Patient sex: F
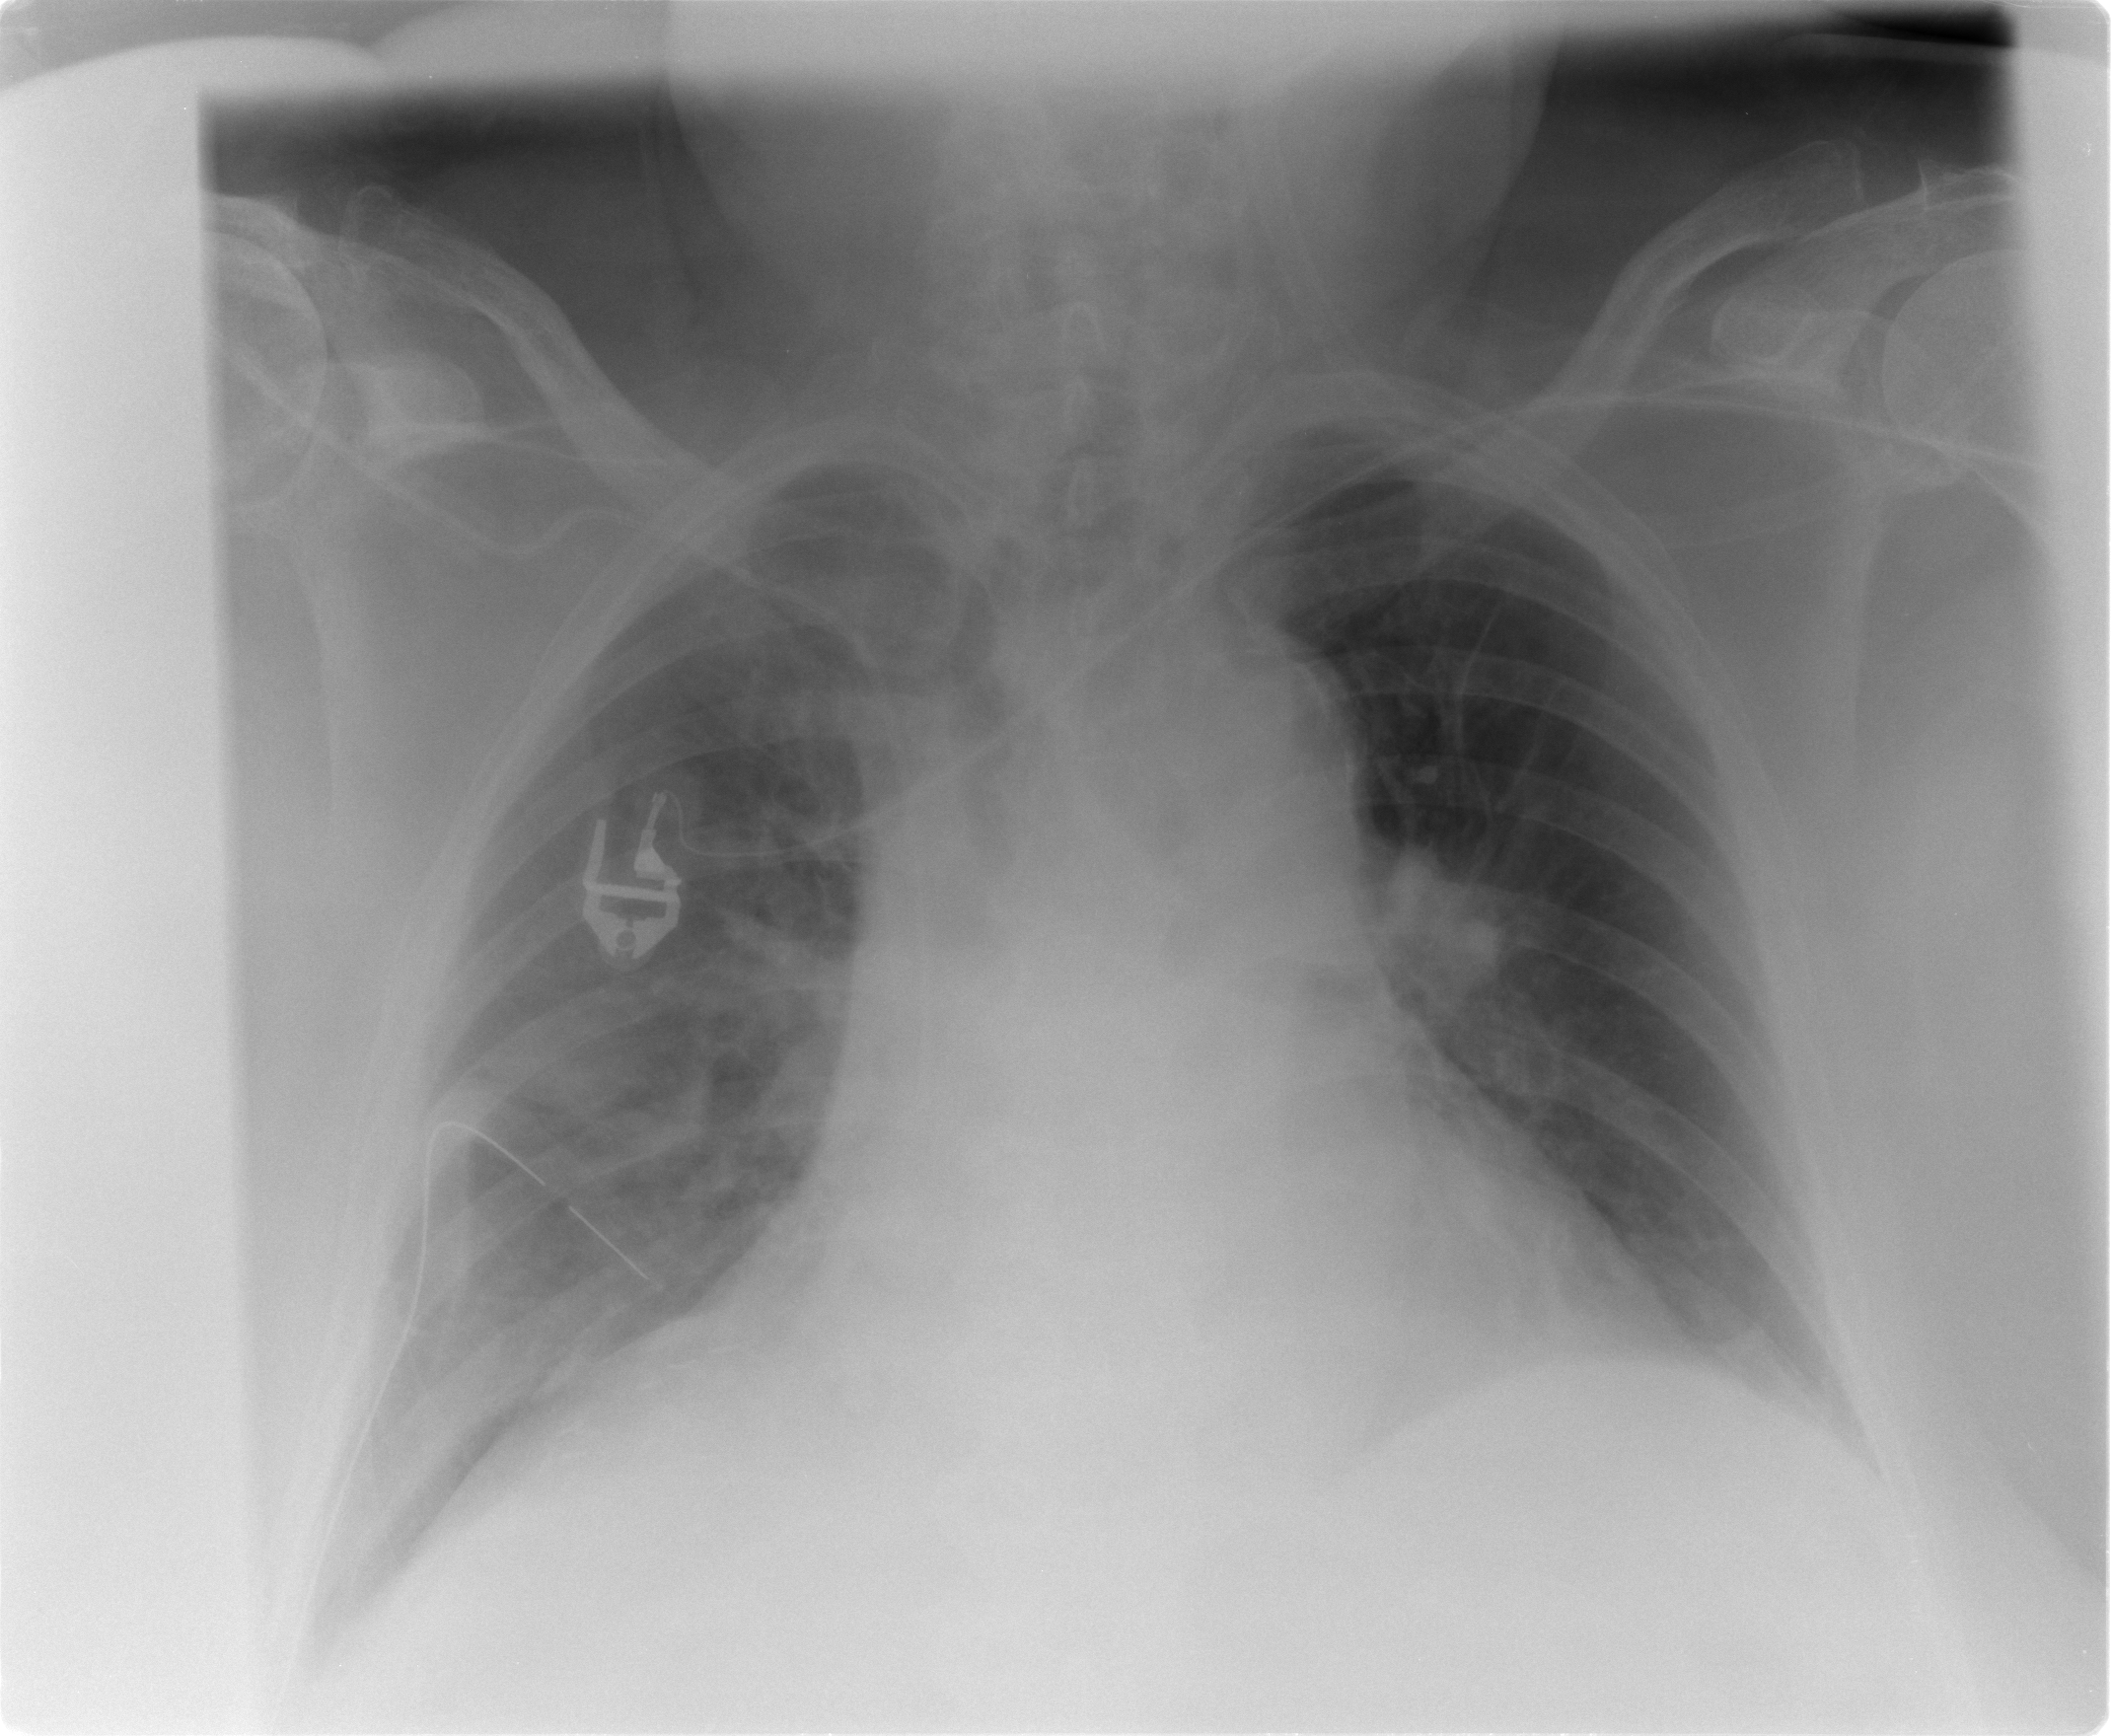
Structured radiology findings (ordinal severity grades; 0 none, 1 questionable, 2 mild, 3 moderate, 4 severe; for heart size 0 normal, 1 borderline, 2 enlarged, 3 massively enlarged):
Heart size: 2
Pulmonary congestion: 0
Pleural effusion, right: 2
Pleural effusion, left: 0
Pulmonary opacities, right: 0
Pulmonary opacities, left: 0
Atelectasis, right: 0
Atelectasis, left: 2